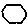
Label: hexagon